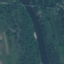
Land use / land cover: River